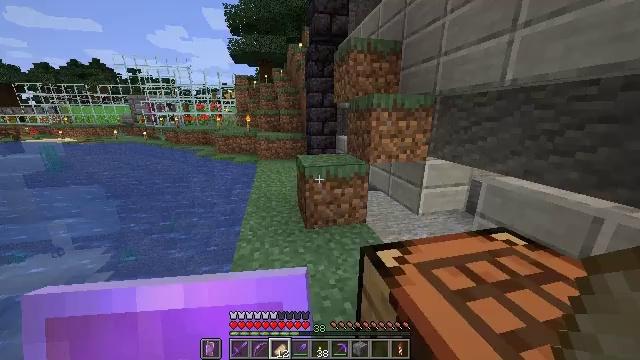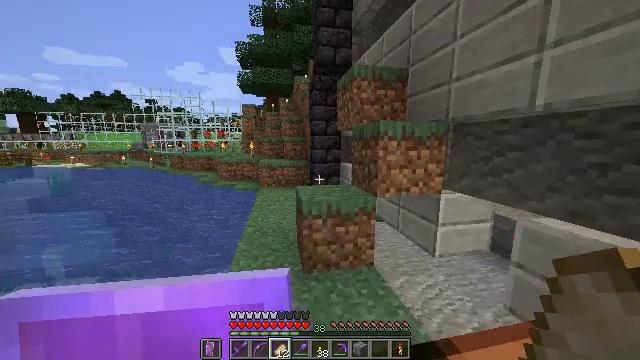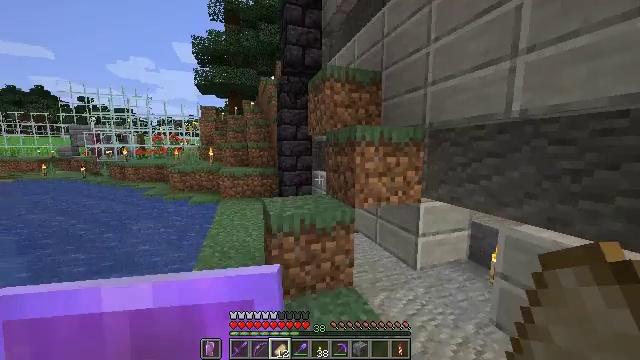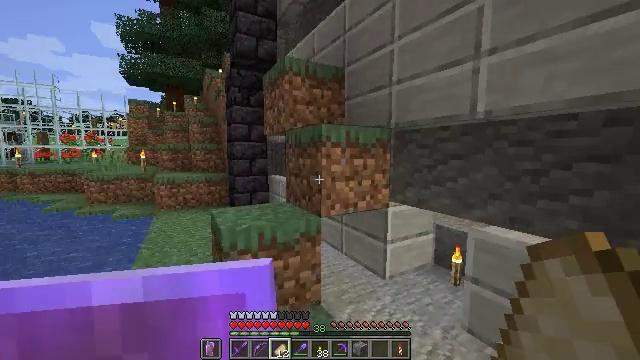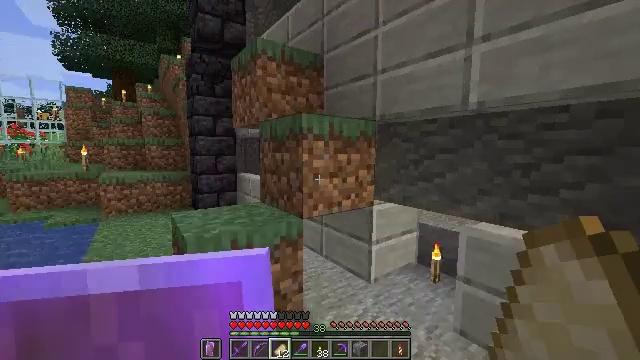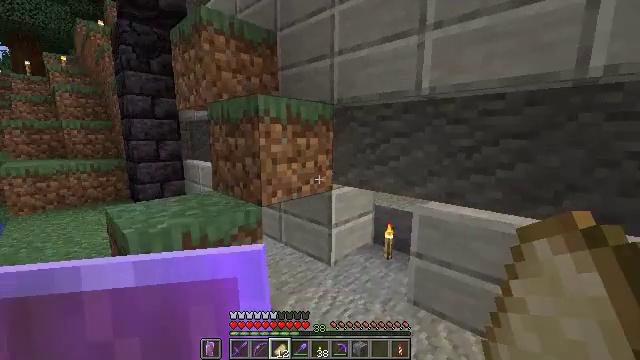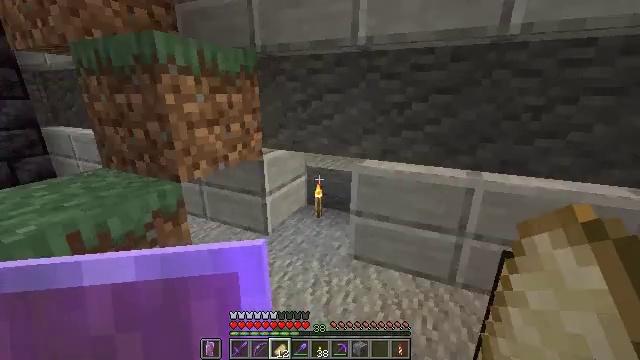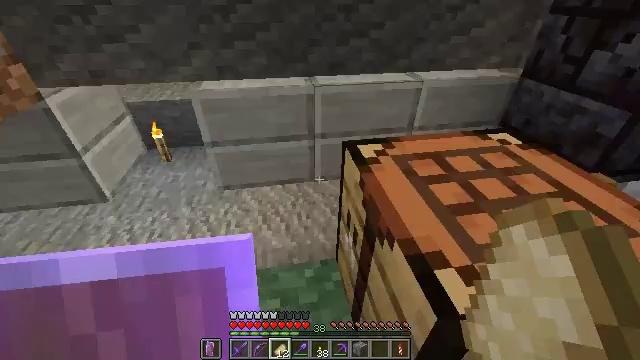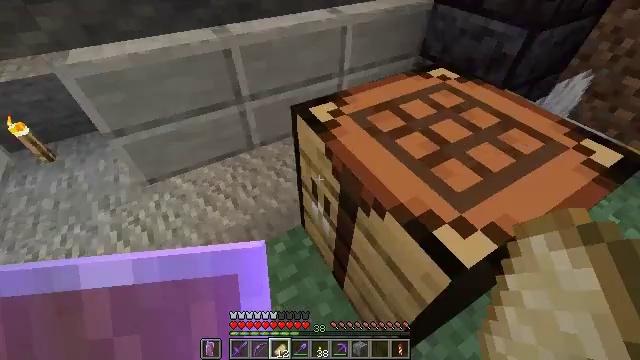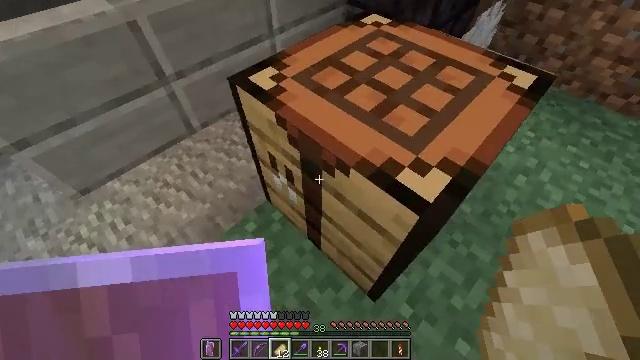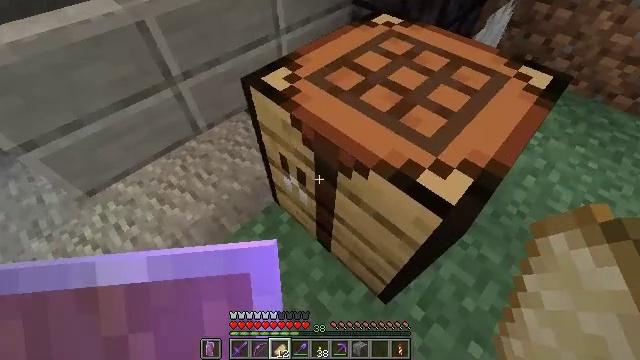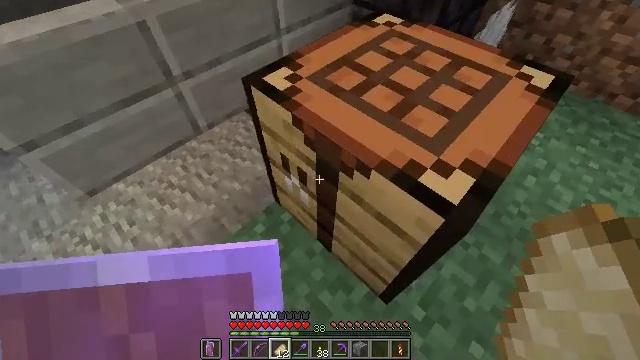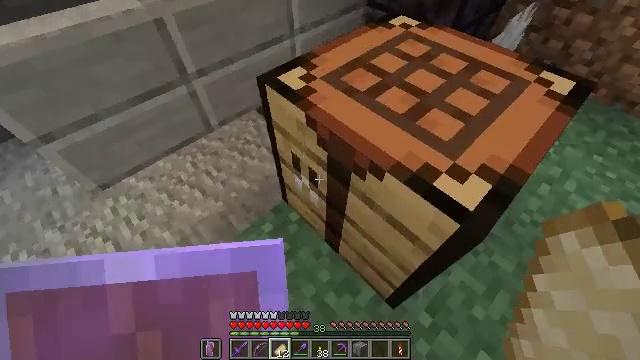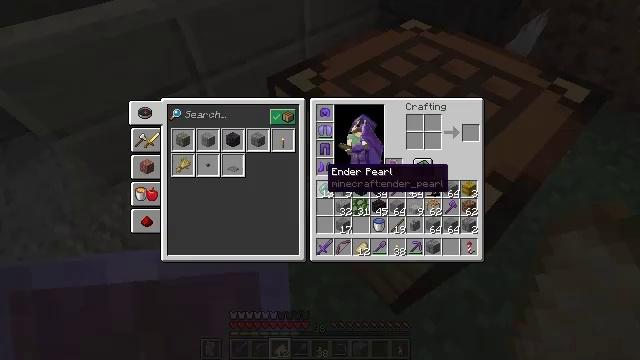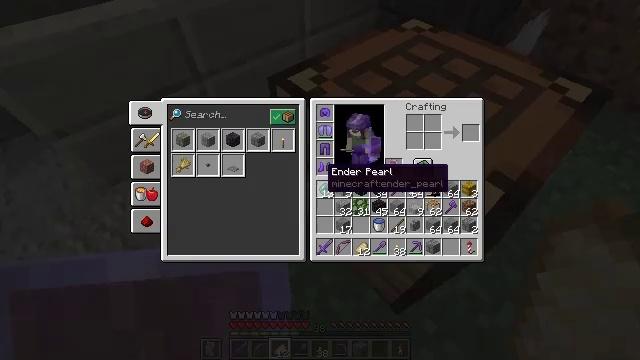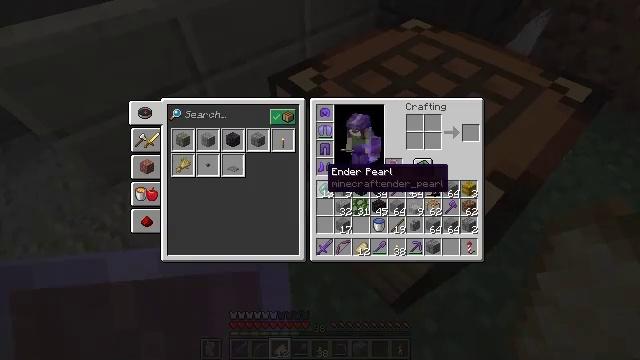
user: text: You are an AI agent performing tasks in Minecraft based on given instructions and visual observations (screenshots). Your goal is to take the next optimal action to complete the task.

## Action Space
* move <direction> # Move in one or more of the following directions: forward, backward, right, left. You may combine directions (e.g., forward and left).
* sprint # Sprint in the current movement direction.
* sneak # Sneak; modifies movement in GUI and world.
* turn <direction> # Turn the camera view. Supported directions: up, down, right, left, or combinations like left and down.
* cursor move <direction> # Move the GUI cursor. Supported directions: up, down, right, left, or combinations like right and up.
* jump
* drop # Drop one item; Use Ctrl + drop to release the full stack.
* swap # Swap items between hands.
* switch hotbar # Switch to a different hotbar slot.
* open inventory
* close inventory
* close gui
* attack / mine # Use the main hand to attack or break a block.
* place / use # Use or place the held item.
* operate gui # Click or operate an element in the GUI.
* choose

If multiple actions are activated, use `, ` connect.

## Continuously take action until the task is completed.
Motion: motion action
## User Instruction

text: Use the crafting table to make stone stairs.
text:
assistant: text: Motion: move forward, turn left and up
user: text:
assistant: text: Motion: move forward, turn right and up
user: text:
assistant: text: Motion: move forward, turn right and up
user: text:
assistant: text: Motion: move forward, turn right
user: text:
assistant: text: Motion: move forward, turn right and down
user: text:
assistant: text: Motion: move forward, turn right and down
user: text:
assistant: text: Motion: move forward, turn right and down
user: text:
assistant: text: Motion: turn right and down
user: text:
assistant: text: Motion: turn right and down
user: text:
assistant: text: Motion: no_op
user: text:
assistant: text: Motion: no_op
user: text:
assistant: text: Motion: turn left
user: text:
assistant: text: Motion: turn left, open inventory
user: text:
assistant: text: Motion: open inventory
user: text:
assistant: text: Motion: open inventory
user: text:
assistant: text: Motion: turn right, open inventory
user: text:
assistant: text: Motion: turn right
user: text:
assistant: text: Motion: no_op
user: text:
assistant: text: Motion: no_op
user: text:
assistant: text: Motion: no_op
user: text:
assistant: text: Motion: no_op
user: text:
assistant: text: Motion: no_op
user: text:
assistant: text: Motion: no_op
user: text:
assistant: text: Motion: no_op
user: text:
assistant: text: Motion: no_op
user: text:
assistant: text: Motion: no_op
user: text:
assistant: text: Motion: no_op
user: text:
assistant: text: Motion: no_op
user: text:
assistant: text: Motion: no_op
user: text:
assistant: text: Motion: no_op